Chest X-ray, AP view. Patient: 27 years old, sex M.
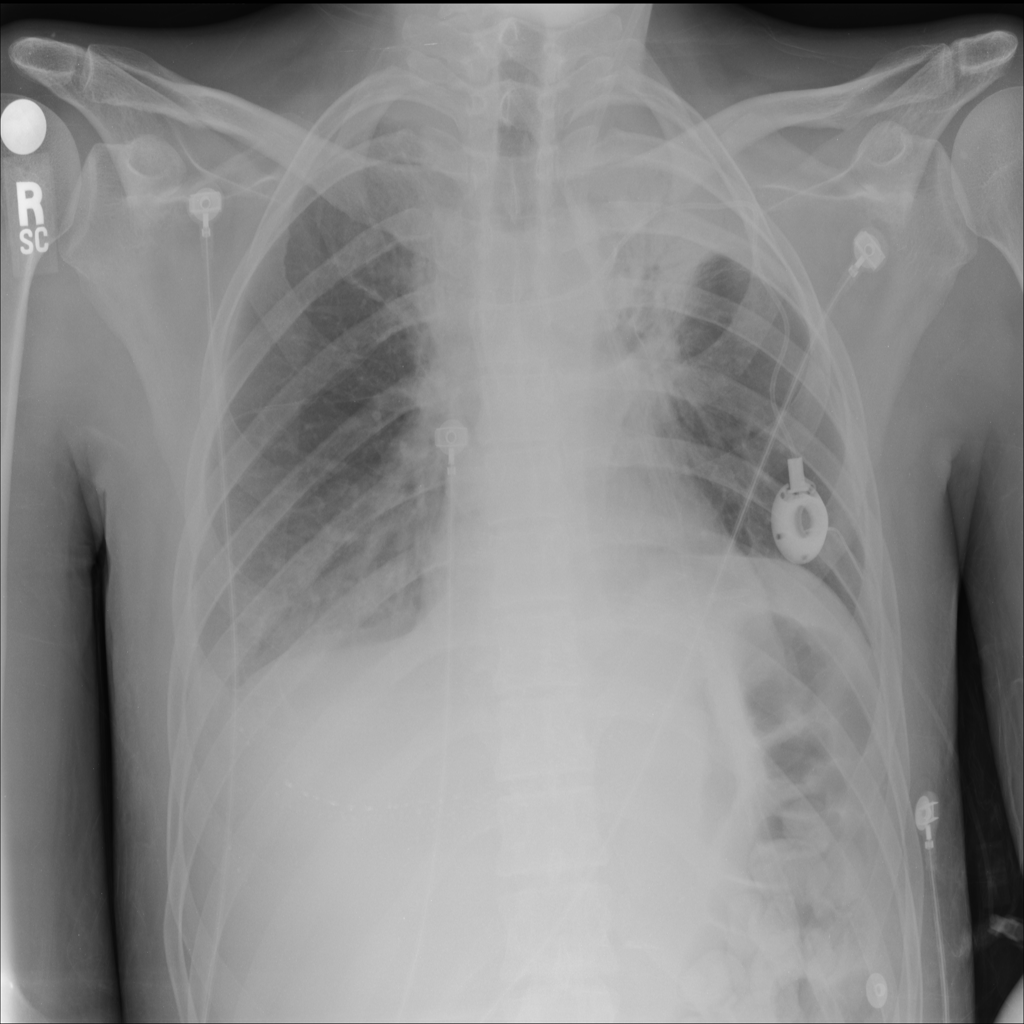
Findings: Atelectasis, Consolidation, Effusion, Fibrosis